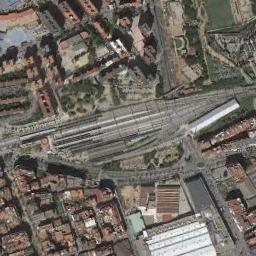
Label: railway_station